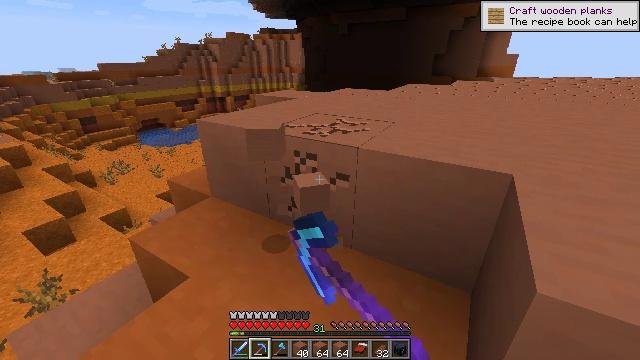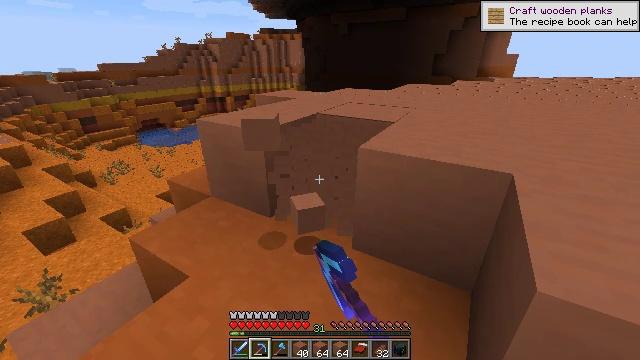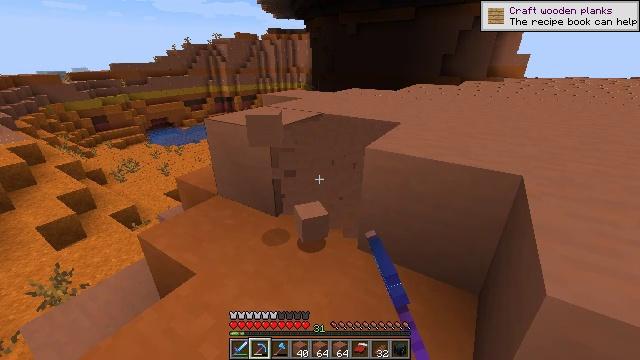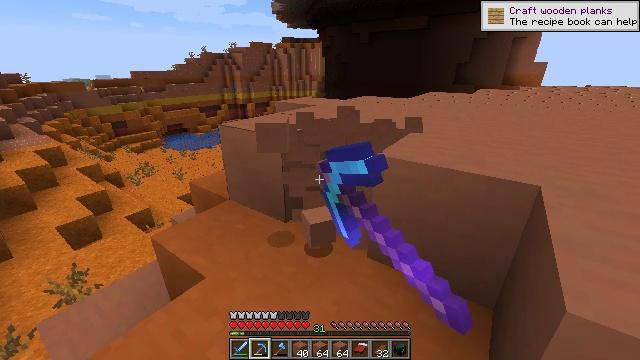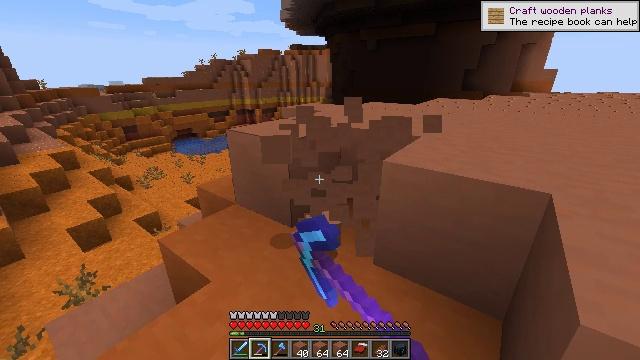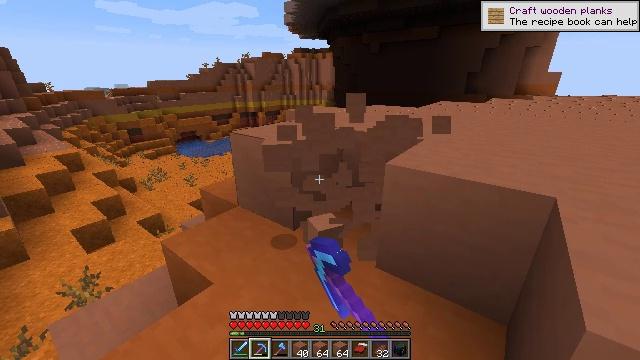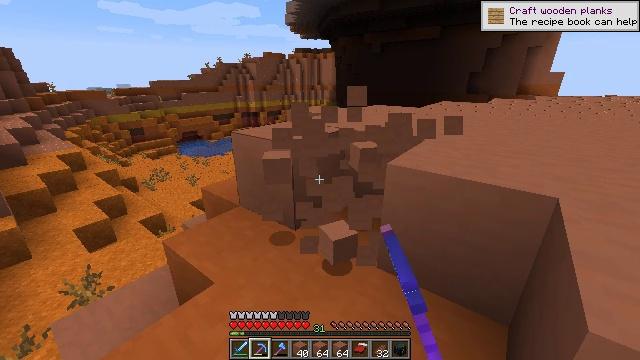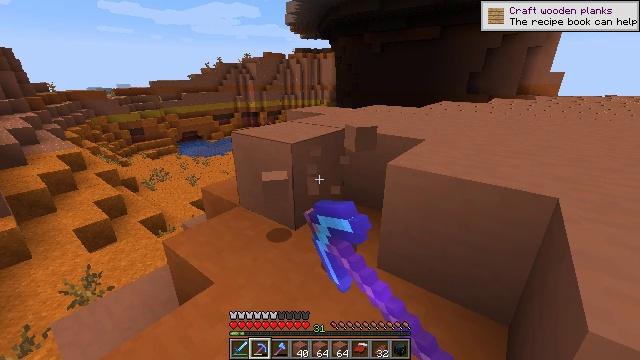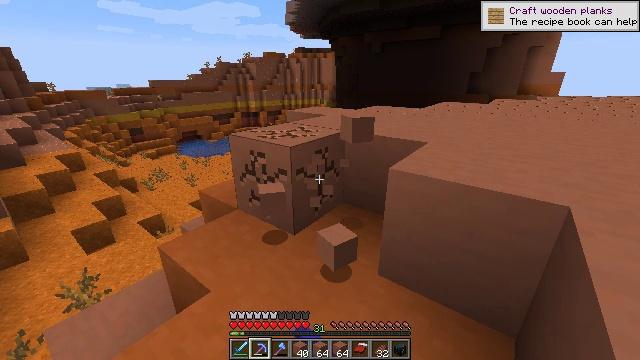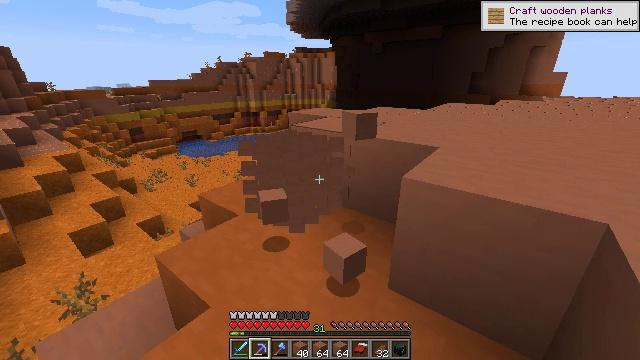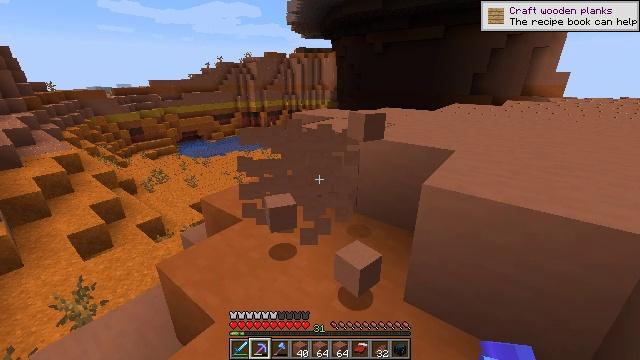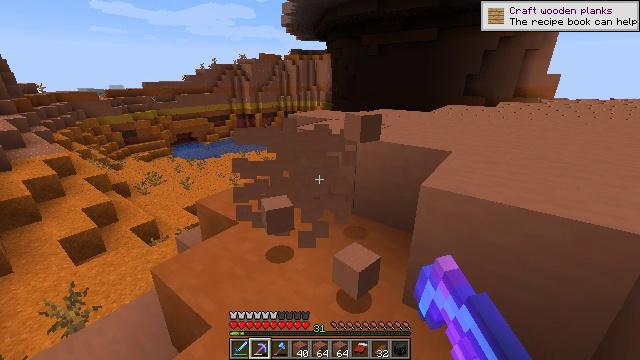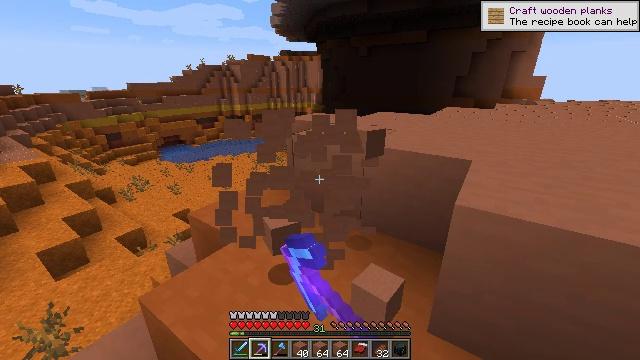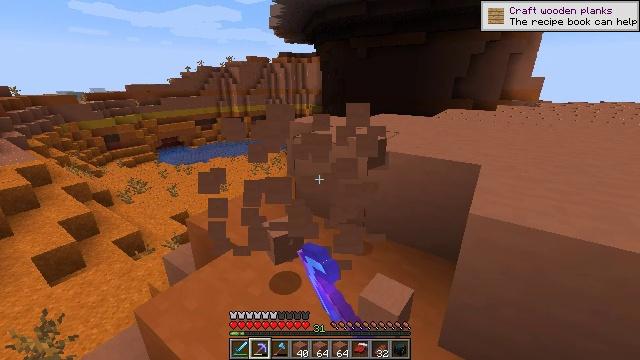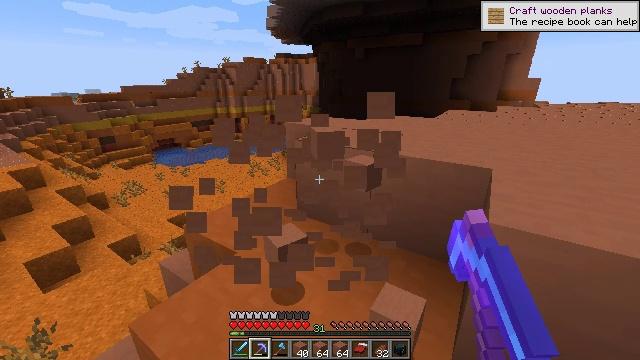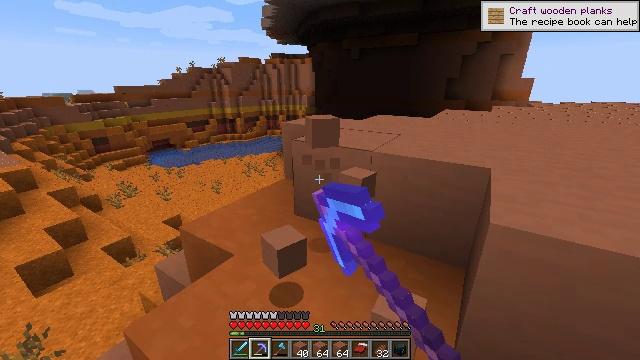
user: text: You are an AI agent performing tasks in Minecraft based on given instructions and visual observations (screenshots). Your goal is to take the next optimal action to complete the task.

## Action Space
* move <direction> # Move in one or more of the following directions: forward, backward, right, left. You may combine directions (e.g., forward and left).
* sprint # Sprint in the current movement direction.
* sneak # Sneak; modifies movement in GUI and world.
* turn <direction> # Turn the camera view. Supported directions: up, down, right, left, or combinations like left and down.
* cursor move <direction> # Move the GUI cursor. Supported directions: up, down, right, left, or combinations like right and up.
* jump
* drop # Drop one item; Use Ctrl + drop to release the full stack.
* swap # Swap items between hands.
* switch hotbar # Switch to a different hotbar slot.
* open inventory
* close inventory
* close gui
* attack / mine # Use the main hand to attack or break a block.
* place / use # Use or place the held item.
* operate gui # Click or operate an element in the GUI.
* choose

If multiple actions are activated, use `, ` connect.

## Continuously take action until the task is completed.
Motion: motion action
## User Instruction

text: Gather terracotta from the structure.
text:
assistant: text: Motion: attack / mine
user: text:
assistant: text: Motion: turn left, attack / mine
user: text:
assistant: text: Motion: turn left and up, attack / mine
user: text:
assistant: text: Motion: turn left and up, attack / mine
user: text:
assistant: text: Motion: attack / mine
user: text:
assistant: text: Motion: attack / mine
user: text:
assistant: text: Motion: attack / mine
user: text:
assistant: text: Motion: move forward, attack / mine
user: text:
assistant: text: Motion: move forward and move left, attack / mine
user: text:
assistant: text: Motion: move forward and move left, attack / mine
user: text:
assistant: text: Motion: move forward and move left, turn right, attack / mine
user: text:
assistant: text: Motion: move forward, turn right, attack / mine
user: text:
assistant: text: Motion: attack / mine
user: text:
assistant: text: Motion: attack / mine
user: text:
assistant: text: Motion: attack / mine
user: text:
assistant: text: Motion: move forward, turn right, attack / mine
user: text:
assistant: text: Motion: move forward, turn right, attack / mine
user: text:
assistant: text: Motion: move forward, attack / mine
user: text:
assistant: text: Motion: move forward, attack / mine
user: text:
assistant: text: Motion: move forward, attack / mine
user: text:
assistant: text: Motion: move forward, turn right, attack / mine
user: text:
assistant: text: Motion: move forward, turn right, attack / mine
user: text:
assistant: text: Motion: move forward and move left, attack / mine
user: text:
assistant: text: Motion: move forward and move left, attack / mine
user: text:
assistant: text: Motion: move forward and move left, attack / mine
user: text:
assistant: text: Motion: move forward and move left, turn right, attack / mine
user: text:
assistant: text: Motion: move forward and move left, turn right and down, attack / mine
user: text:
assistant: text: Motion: move forward and move left, turn right, attack / mine
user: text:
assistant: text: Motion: move forward and move left, turn right, attack / mine
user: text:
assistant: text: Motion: move forward and move left, turn right and down, attack / mine